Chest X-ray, PA view. Patient: 61 years old, sex M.
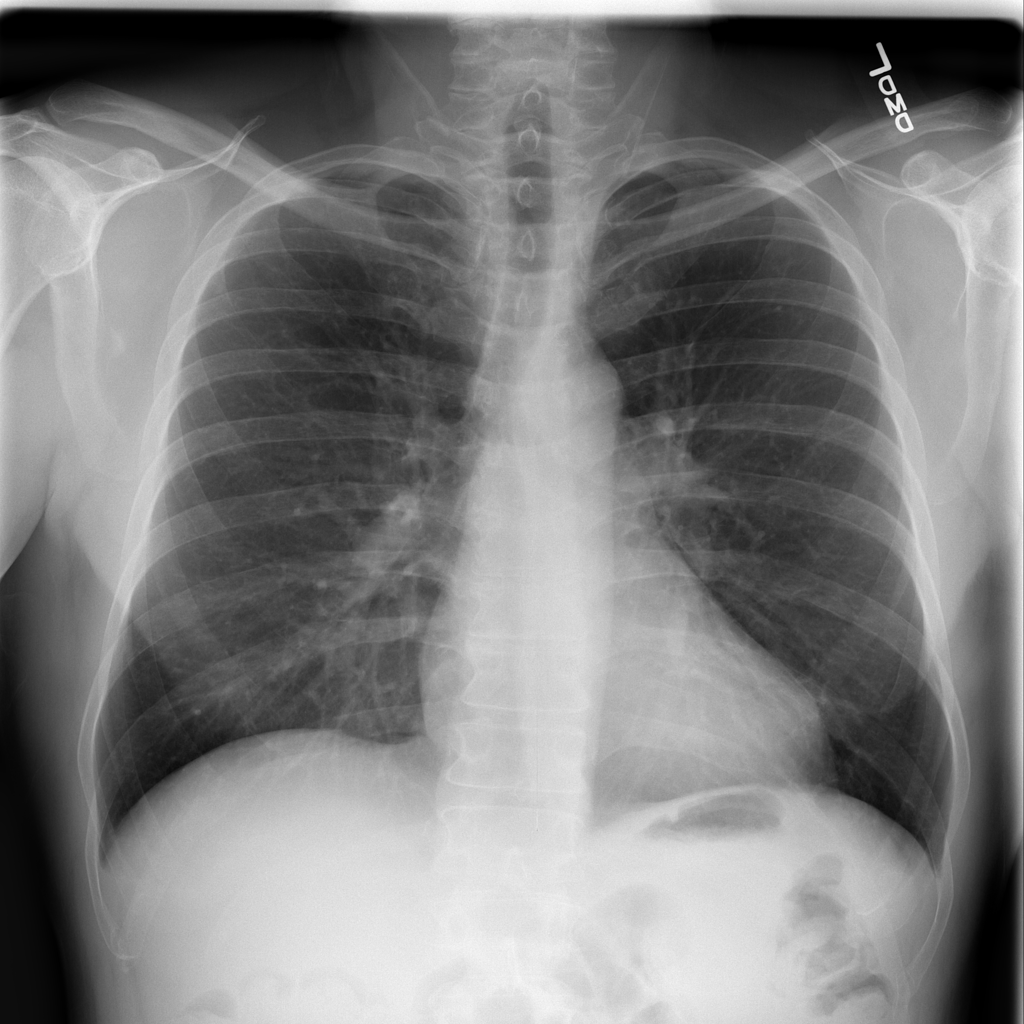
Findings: Infiltration